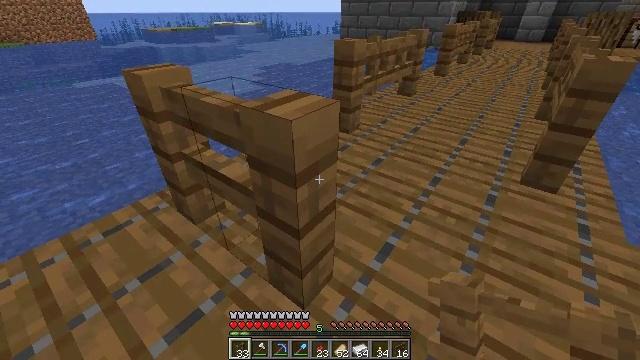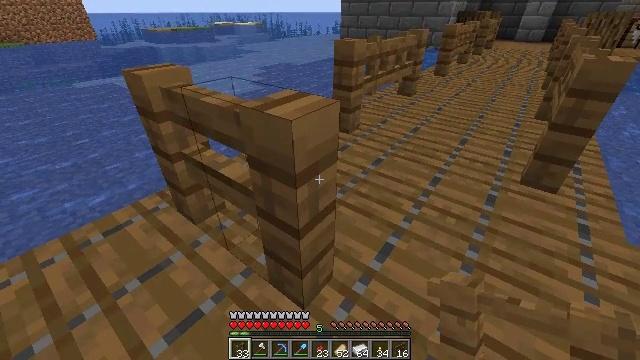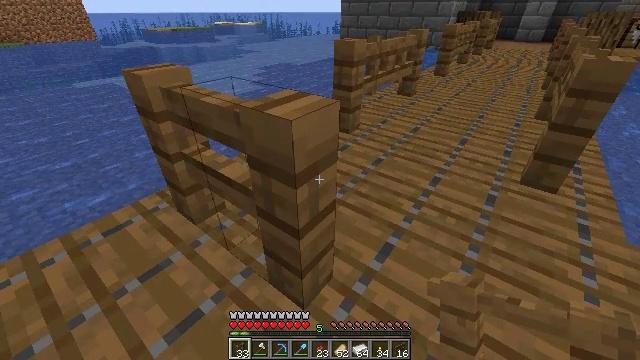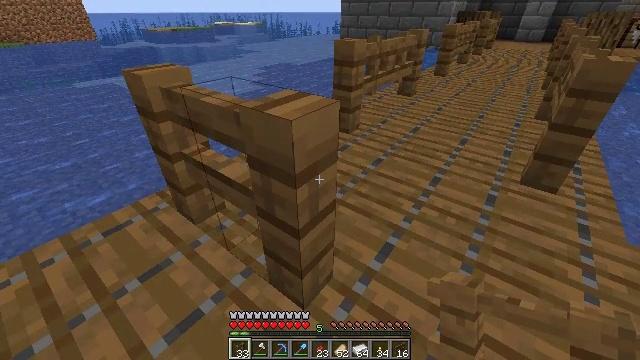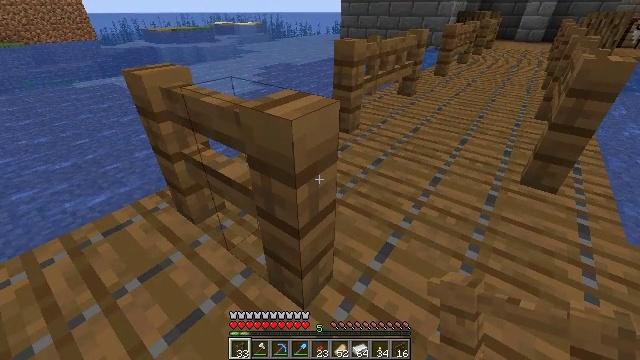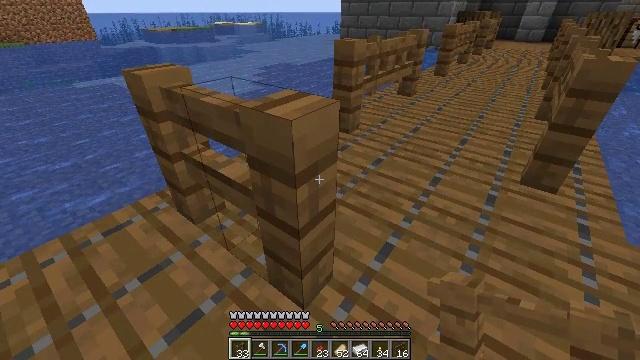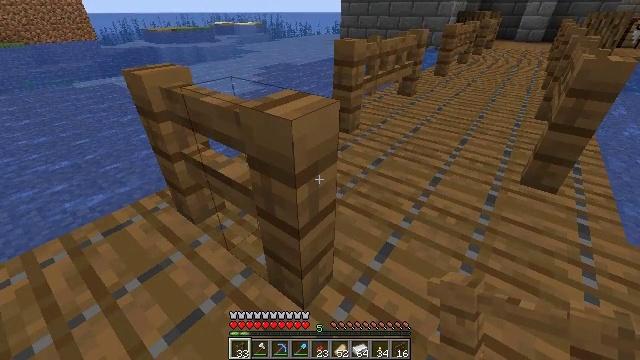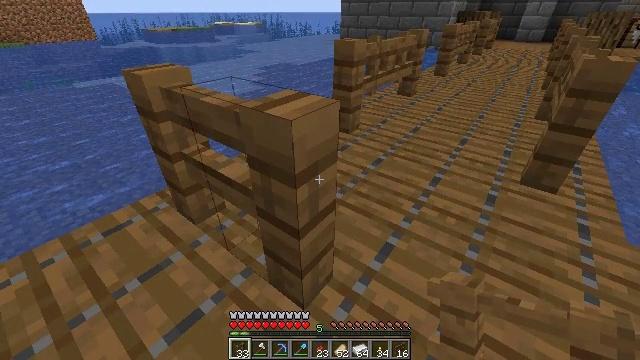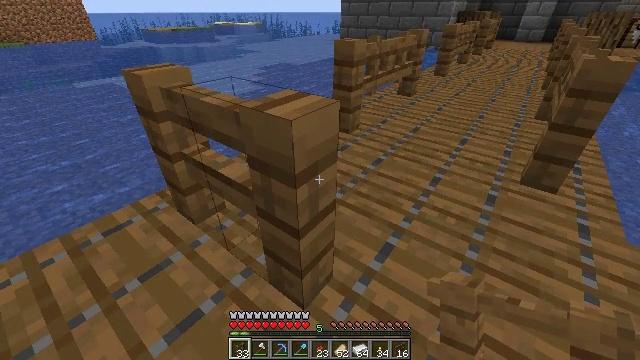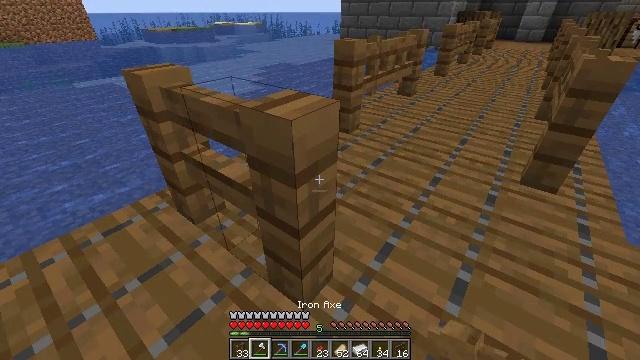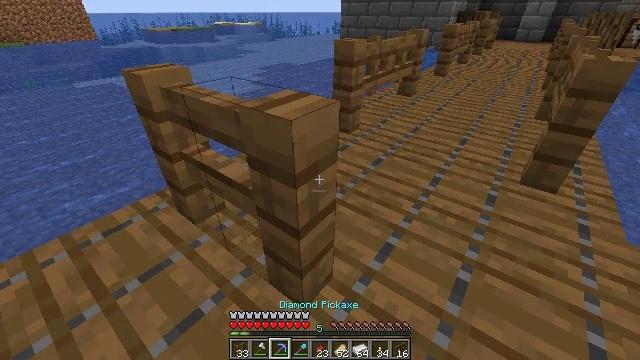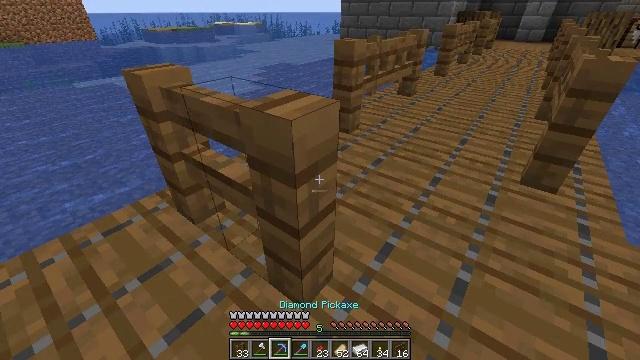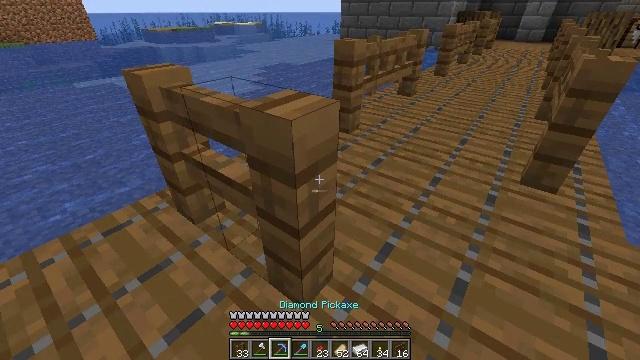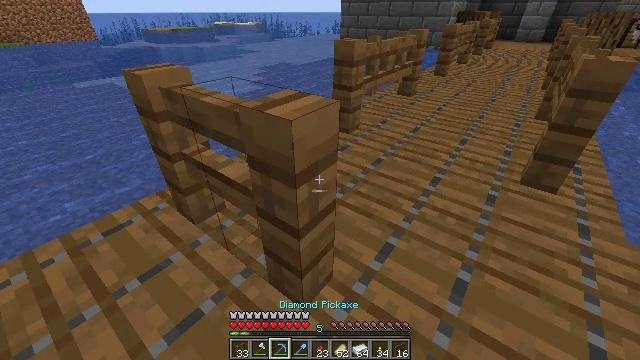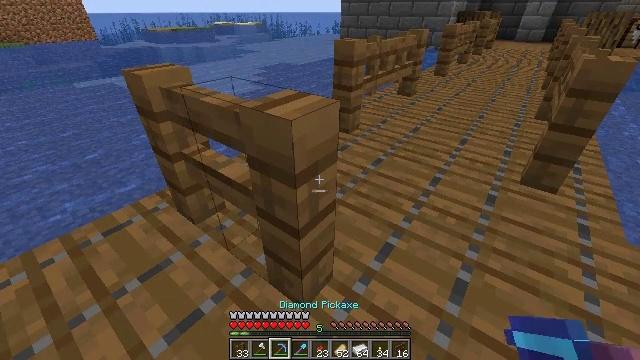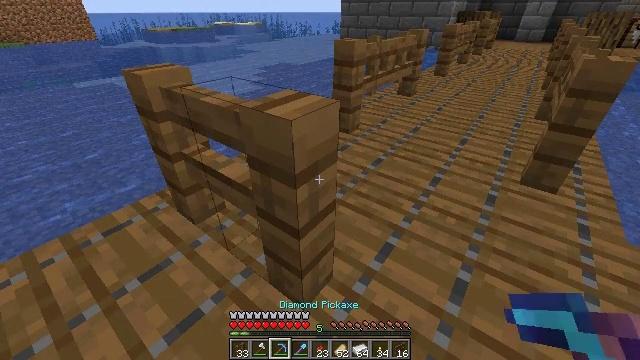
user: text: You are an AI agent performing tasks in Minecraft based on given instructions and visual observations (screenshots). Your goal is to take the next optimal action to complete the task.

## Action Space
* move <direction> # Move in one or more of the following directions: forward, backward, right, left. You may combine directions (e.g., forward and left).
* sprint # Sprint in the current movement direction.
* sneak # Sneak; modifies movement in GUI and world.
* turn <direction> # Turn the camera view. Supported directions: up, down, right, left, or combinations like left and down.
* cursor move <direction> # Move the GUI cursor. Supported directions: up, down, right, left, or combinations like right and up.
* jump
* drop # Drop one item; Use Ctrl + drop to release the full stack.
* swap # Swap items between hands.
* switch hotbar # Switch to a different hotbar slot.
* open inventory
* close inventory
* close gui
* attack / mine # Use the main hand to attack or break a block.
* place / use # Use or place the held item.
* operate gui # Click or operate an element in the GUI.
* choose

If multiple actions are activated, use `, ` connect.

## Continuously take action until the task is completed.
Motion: motion action
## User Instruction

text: Gather spruce fence pieces.
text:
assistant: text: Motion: sneak
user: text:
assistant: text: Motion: sneak
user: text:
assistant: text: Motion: sneak
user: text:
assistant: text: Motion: sneak
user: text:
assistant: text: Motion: sneak
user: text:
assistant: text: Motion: sneak
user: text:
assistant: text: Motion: sneak
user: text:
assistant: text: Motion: sneak
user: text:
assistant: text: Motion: sneak
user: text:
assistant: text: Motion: sneak
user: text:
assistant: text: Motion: sneak
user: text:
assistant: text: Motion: sneak
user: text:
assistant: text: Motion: sneak
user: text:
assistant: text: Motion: sneak
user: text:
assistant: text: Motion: sneak
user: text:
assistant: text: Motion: sneak
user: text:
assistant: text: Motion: sneak
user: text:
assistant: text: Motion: sneak, attack / mine
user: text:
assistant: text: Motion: sneak, attack / mine
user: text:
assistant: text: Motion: sneak, attack / mine
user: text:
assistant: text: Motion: sneak, attack / mine
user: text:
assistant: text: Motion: sneak
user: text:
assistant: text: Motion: sneak, turn left
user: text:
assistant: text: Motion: sneak, turn left
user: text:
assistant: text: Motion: sneak
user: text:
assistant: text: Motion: sneak
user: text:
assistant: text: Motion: sneak
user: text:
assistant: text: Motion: sneak
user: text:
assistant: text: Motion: sneak
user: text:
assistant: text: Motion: sneak